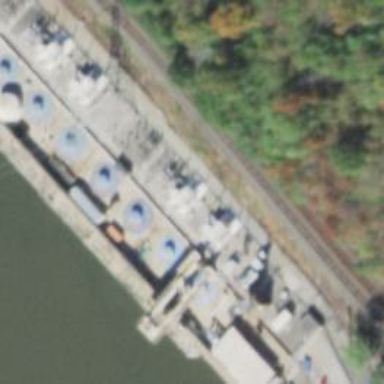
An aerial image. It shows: Hydroelectric generator using water-pumped storage method.